Question: I'm using the MinGW-builds toolchain provided by Qt 5.0.2 to build a project. Overall, things are going well, but I seem to have run into a snag. When a beta tester ran the program on his Windows XP machine, the program instantly crashes with the following error:

I poked around using <URL> and discovered two things:
1. msvcrt.dll gets involved when MinGW's C++ runtime links to it:
2. amazingly, his computer (and several other computers in the office) have versions of msvcrt.dll (the Windows C runtime library) so old that they lack all the "secure" CRT additions (which MinGW's C++ runtime apparently uses).
Installing the Visual C++ runtime Qt provides (in 'Qt\Qt5.0.2credist') does nothing to solve the problem, as more recent versions of the runtime such as the one Qt uses provides different files (such as VS11's msvcp110.dll and msvcr110.dll) instead of replacing the old one.
Is there any workaround? It would seem that all versions of MinGW link to this file, and I would really prefer not to switch over to Visual Studio 2010 (the other option Qt 5 offers) due to its poor C++11 support. An initial idea would be to have the installer replace the old msvcrt.dll with a newer one, but
1. Many programs are actively using the runtime (imagine that), so it can't just be overwritten.
2. It sounds extremely evil for an installer for a piddly userspace application to reach into C:\Windows\System32 and start replacing files.
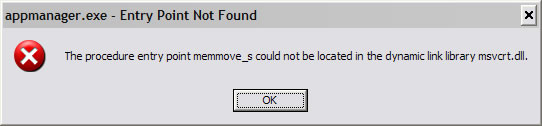
Answer: The copy of 'libstdc++-6.dll' that is installed with the prebuilt Qt 5.0.2 (with MinGW) package ('qt-windows-opensource-5.0.2-mingw47_32-x86-offline.exe') doesn't import 'memmove_s' from 'msvcrt.dll'.
Here's a dump of all the imports with "memmove" in the name from the various versions of 'libstdc++-6.dll' that are installed by the Qt 5.0.2 with MinGW package:
'''
C:\qt.0.2>for /f "usebackq" %a in ('dir libstdc++-6.dll /s/b') do dumpbin /imports %a | grep memmove
C:\qt.0.2>dumpbin /imports C:\qt.0.2.0.2\mingw47_32in\libstdc++-6.dll | grep memmove
418 memmove
C:\qt.0.2>dumpbin /imports C:\qt.0.2\Tools\MinGWin\libstdc++-6.dll | grep memmove
418 memmove
C:\qt.0.2>dumpbin /imports C:\qt.0.2\Tools\MinGW\i686-w64-mingw32\lib\libstdc++-6.dll | grep memmove
418 memmove
C:\qt.0.2>dumpbin /imports C:\qt.0.2\Tools\MinGW\i686-w64-mingw32\lib64\libstdc++-6.dll | grep memmove
402 memmove
'''
No imports of 'memmove_s' show up.
Your screenshots seem to show that 'appmanager.exe' depends on 'msvcrt.dll' directly as well. Perhaps that's where the dependency on 'memmove_s' comes from? Try running the following command:
'''
dumpbin /imports appmanager.exe | grep memmove
'''
(you'll need a MS toolchain to get dumpbin, which is just a wrapper around 'link /dump'. I couldn't get 'objdump' to process 'libstdc++-6.dll' usefully).